Interaction volume radius: 5 \u00c5
Interaction volume height: 20 \u00c5
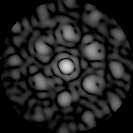
Disorder parameter: 0.5185